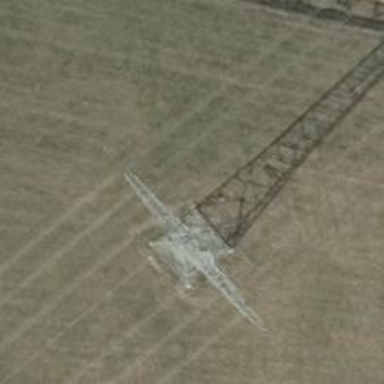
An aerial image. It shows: Power tower.